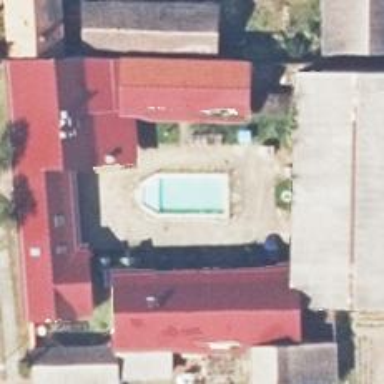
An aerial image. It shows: Swimming pool located in leisure land.